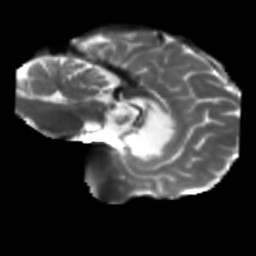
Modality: T2w
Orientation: sagittal
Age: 46
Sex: male
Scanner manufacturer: siemens
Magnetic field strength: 3 T
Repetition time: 5.25 s
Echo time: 0.08 s